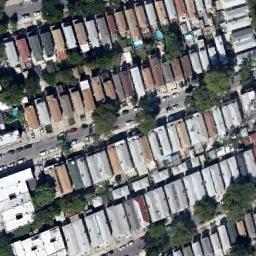
Label: residential